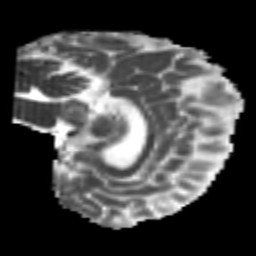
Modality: MD
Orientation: sagittal
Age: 23
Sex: female
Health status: healthy
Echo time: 0.074 s